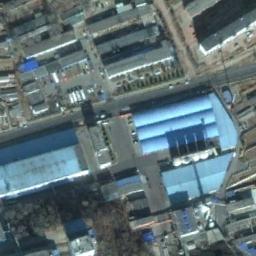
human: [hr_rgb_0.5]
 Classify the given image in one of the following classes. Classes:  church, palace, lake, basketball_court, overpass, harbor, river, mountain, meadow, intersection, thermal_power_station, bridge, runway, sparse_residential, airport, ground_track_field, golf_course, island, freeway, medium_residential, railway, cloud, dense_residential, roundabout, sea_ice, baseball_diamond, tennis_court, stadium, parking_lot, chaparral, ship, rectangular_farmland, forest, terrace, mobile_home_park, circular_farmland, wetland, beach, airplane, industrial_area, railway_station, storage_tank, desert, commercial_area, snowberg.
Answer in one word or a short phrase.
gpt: industrial_area